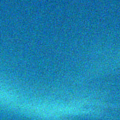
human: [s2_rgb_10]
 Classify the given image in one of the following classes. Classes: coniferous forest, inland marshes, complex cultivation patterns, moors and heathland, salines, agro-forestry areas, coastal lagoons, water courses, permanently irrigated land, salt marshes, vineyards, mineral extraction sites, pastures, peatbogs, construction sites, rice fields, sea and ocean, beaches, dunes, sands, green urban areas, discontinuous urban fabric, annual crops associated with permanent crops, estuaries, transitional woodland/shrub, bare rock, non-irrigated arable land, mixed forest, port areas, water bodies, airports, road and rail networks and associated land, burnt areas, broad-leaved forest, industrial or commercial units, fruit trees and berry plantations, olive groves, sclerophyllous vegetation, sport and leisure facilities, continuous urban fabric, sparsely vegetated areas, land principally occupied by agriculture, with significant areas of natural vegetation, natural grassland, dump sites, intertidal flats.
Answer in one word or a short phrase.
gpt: sea and ocean